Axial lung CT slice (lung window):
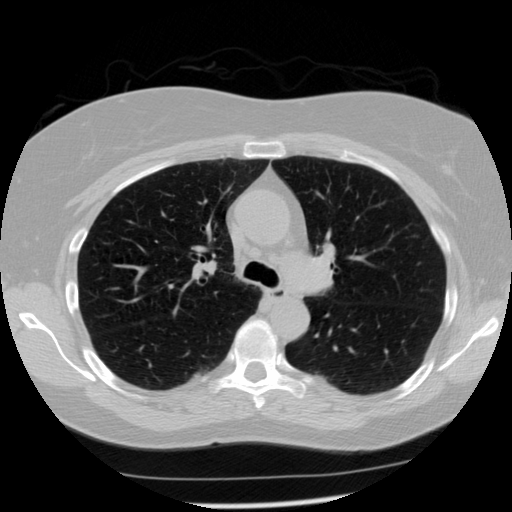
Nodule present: no